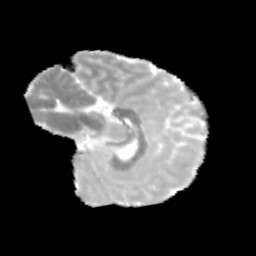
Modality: MD
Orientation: sagittal
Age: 9
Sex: male
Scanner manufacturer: siemens
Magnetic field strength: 3 T
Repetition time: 3.8 s
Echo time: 0.07 s